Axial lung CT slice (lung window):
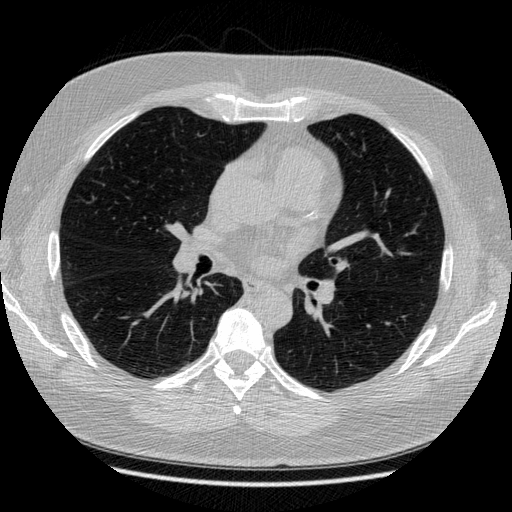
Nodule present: no